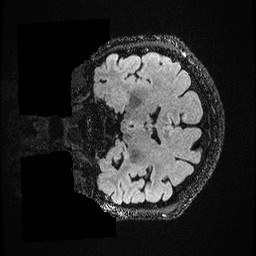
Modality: FLAIR
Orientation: coronal
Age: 35
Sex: male
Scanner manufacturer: ge
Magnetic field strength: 3 T
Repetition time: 4.802 s
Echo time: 0.116 s